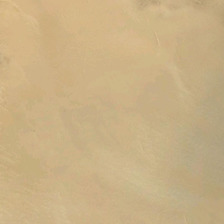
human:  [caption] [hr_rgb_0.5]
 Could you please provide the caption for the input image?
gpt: it is a piece of yellow desert .

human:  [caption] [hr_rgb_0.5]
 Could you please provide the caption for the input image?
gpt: it is a piece of yellow desert .

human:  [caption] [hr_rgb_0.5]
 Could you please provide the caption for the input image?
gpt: the desert here is so desolate that nothing can be seen .

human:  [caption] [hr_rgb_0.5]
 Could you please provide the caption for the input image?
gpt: the desert here is so desolate that nothing can be seen .

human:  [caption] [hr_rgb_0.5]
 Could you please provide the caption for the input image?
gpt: it is a piece of yellow desert .